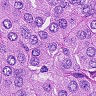
Metastatic tissue present: yes